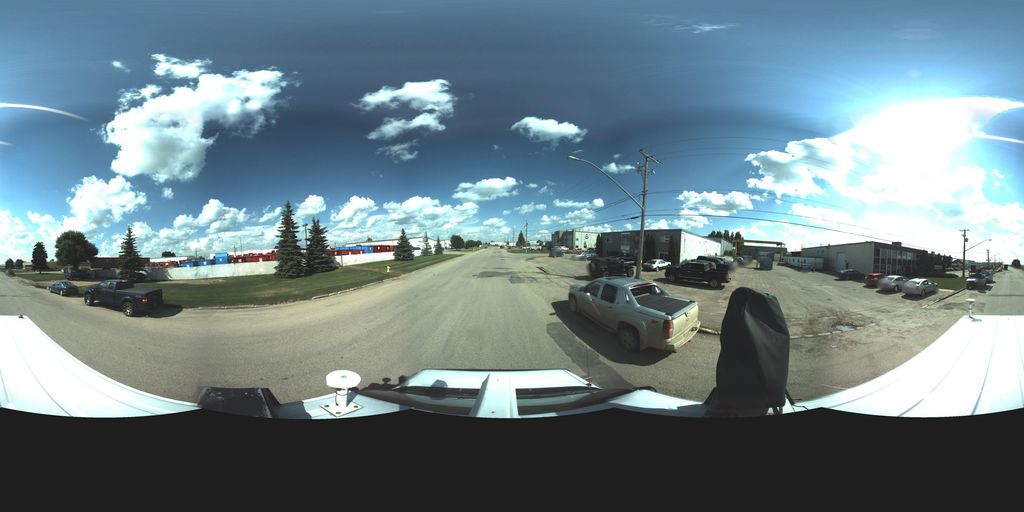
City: saskatoon